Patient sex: M
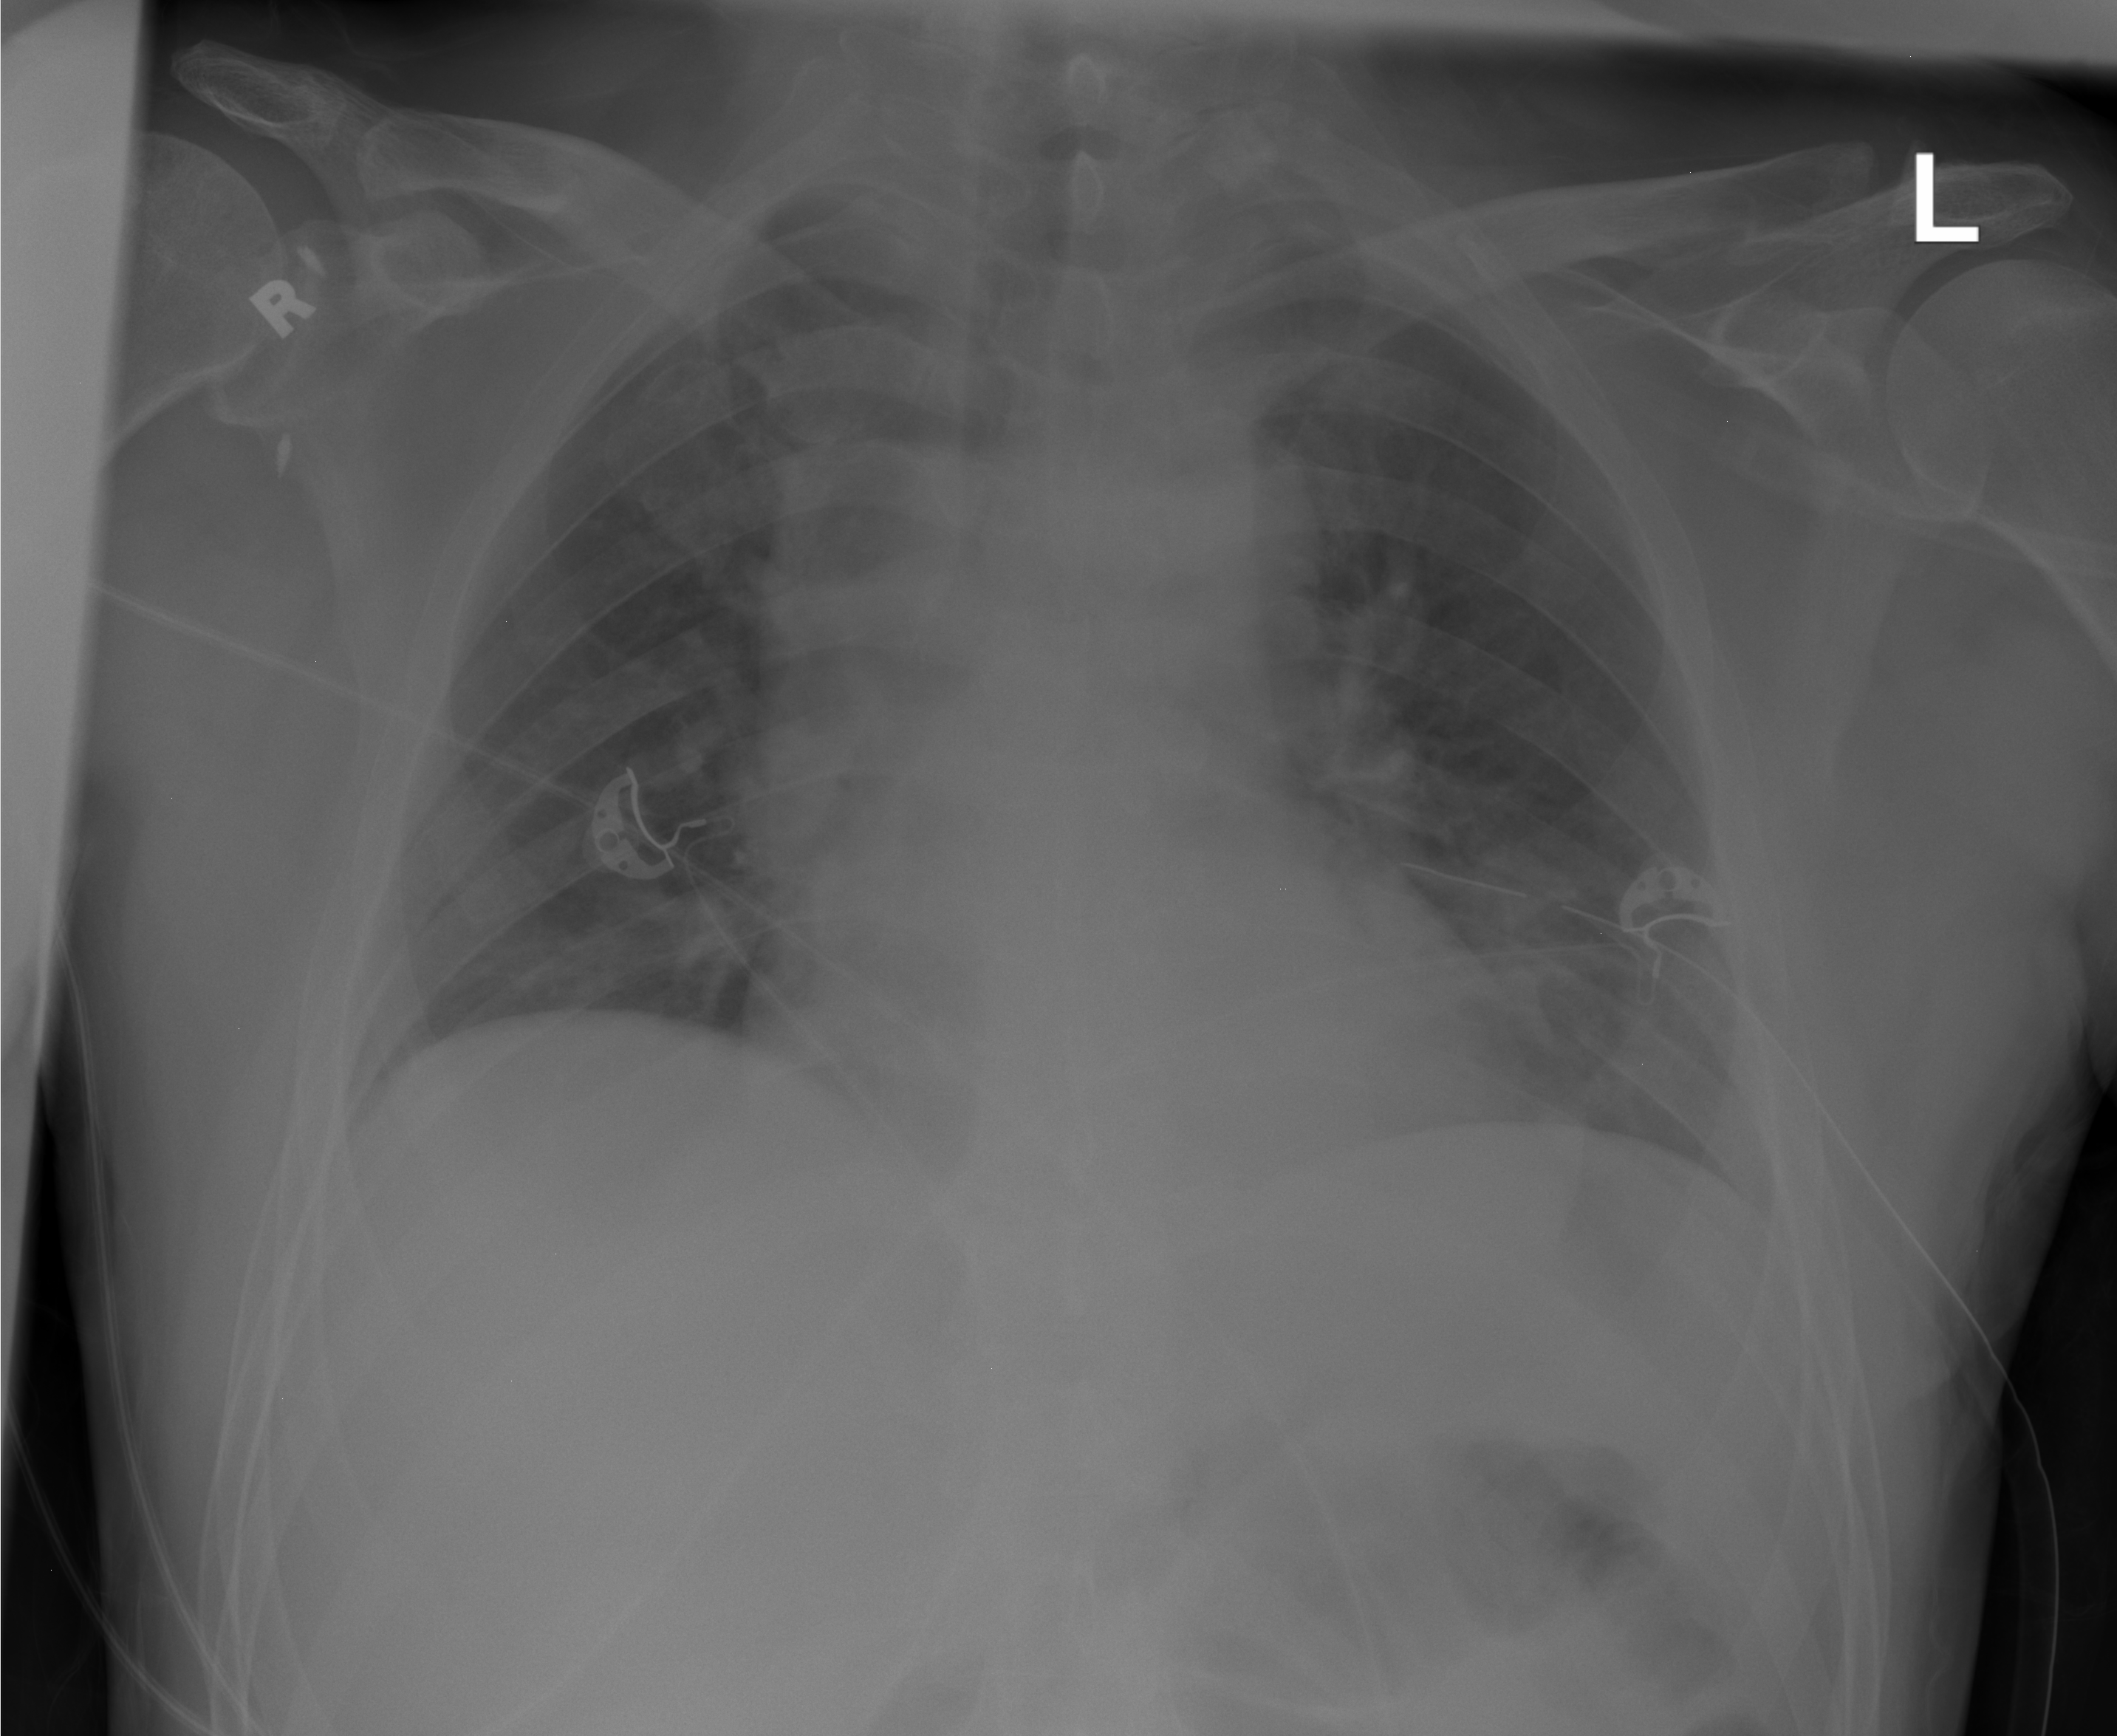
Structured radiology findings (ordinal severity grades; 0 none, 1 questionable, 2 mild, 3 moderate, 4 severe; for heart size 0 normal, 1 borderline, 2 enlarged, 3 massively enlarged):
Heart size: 1
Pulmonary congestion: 2
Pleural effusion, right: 1
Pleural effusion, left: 1
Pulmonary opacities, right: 2
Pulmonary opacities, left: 2
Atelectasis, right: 2
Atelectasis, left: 2